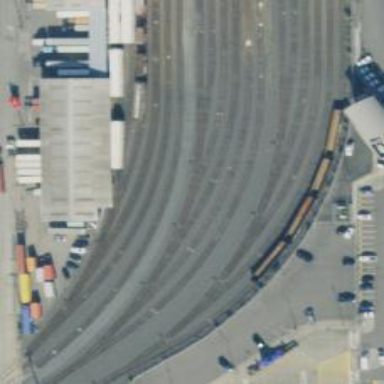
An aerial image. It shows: Railway yard.